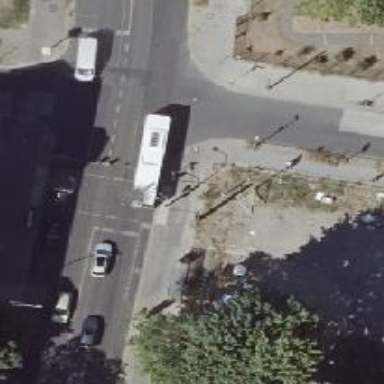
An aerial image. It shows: Crossing on the footway with traffic signals.